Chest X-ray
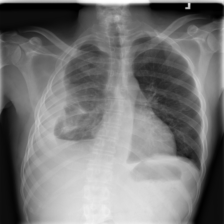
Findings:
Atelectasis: negative
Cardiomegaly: negative
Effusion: positive
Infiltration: negative
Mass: negative
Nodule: negative
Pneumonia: negative
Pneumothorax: negative
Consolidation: negative
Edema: negative
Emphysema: negative
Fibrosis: negative
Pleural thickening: negative
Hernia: negative